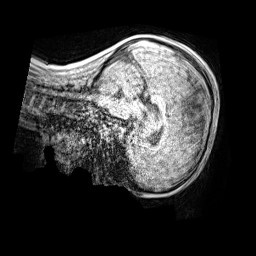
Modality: MP2RAGE
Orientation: sagittal
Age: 9
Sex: male
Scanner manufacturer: siemens
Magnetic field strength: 3 T
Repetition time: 4 s
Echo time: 0.00299 s